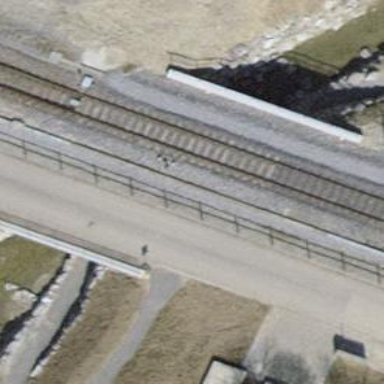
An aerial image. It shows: Railway bridge with electrified tracks and single rail.